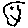
Label: smiley face